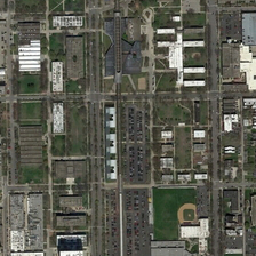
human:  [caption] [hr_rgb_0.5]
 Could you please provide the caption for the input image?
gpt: parking lots and buildings are distributed to pieces of square lands .

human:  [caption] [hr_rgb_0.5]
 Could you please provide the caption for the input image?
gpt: The school was orderly divided into several similar squares.

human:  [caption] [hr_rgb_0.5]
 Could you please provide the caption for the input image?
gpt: several parking lots full of cars as well as a baseballfield are situated inside this campus .

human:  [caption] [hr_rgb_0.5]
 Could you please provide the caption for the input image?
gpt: Schools are regularly divided into several similar squares.

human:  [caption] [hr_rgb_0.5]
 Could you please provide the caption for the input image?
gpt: The school is divided into several similar organized squares.